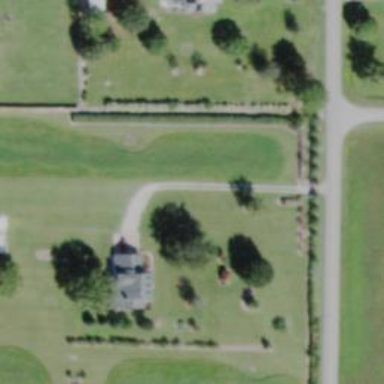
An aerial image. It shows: Driveway leading to service road.